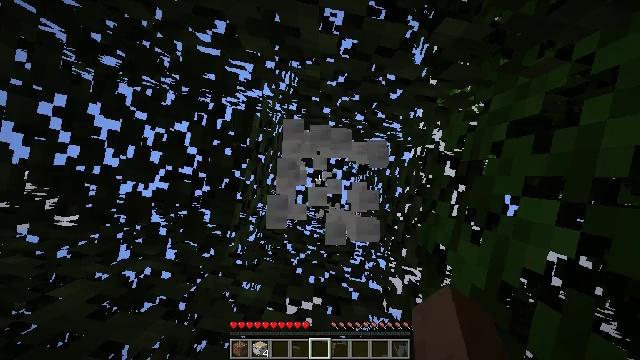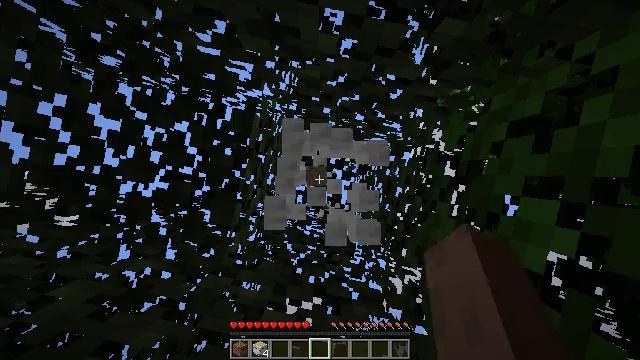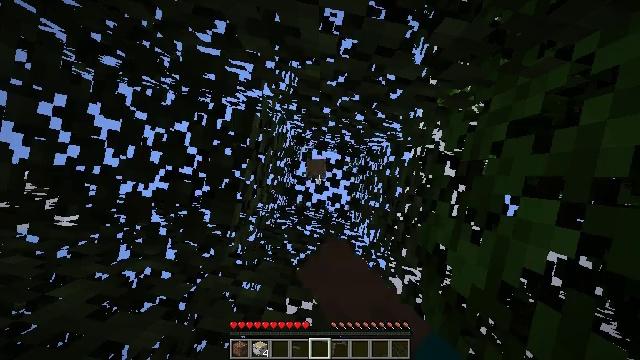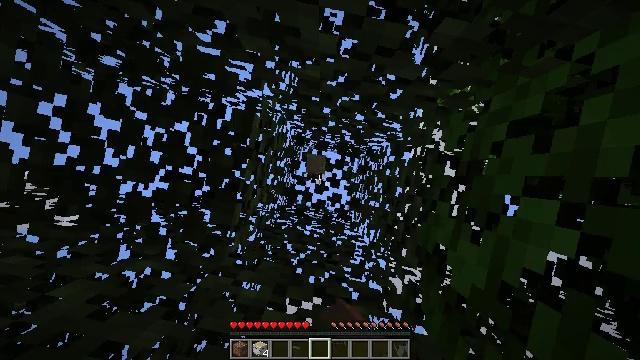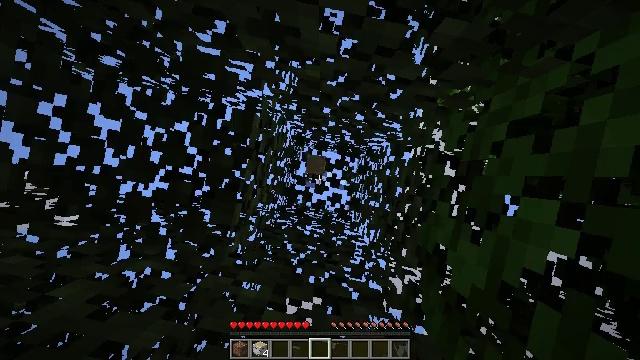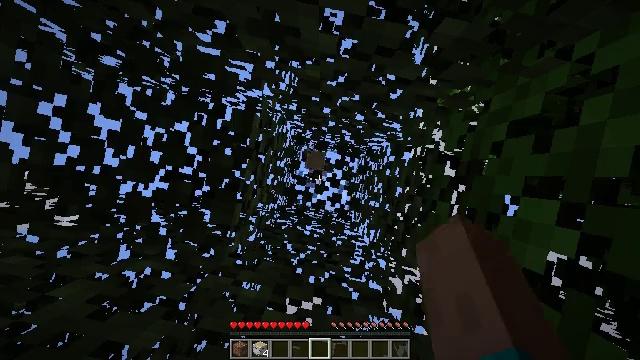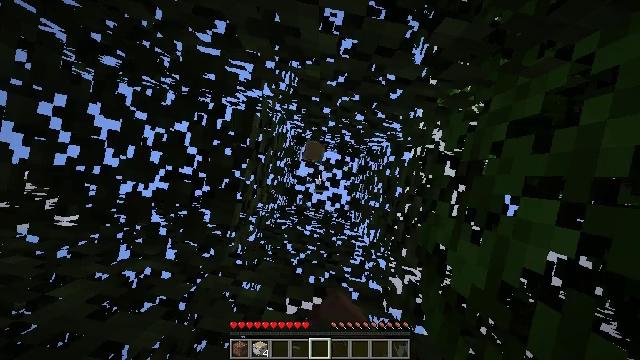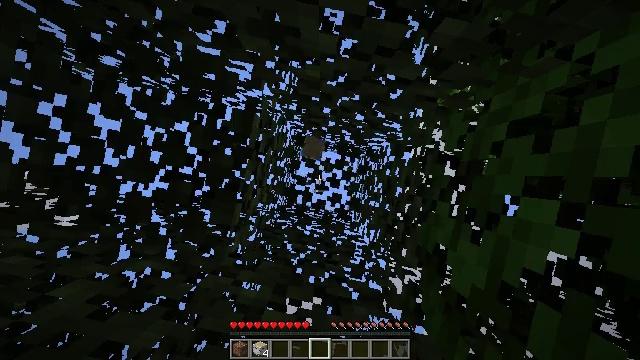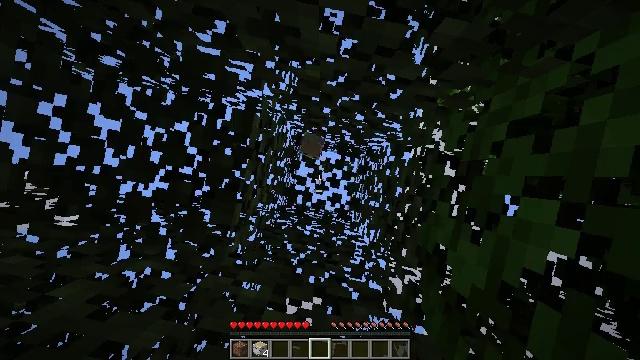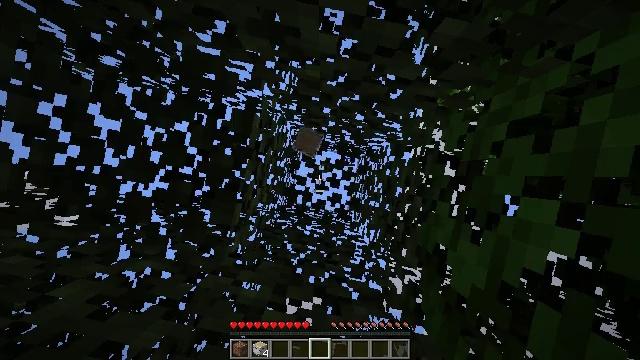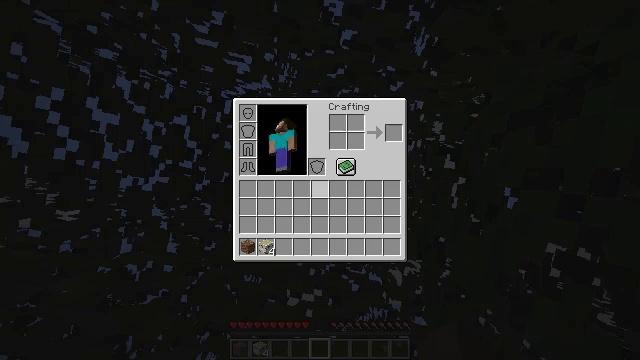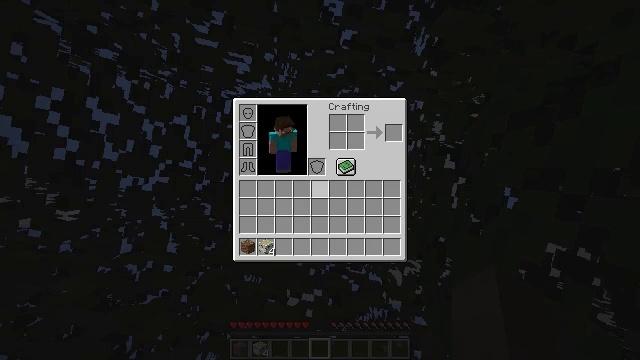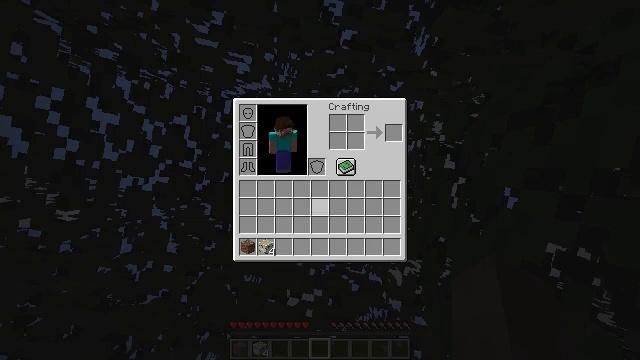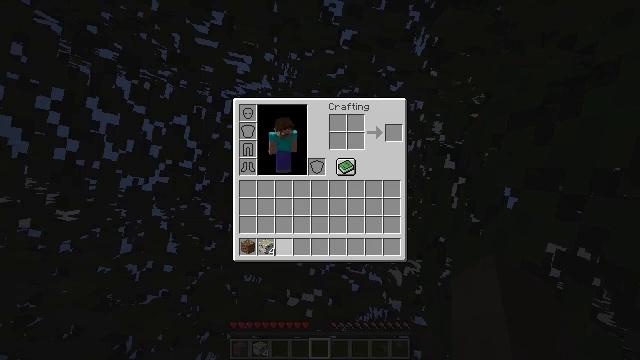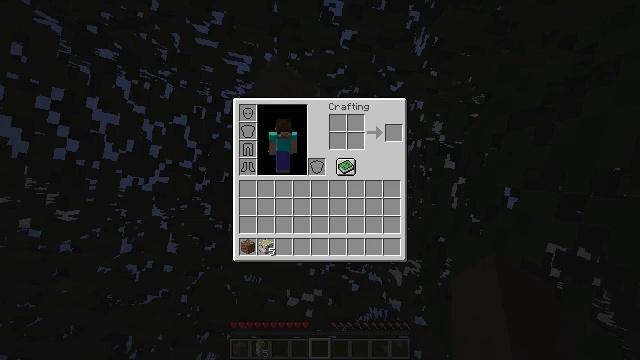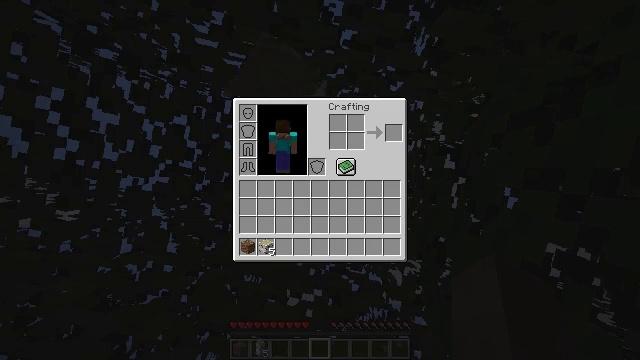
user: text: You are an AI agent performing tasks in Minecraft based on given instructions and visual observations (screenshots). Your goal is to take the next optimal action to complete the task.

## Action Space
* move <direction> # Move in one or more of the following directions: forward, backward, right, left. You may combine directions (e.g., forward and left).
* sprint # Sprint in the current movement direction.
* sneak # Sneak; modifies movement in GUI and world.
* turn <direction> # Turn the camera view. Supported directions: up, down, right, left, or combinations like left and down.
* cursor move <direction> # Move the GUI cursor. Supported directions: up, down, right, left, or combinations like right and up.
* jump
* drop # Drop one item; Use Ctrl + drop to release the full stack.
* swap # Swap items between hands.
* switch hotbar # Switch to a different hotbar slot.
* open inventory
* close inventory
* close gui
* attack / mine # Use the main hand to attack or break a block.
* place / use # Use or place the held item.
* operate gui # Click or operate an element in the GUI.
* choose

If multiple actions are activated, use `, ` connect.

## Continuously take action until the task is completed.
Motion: motion action
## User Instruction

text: Turn birch logs into birch planks in the crafting grid.
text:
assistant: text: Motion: attack / mine
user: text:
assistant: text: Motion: attack / mine
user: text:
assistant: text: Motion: attack / mine
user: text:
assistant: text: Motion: attack / mine
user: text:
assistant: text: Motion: attack / mine
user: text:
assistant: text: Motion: no_op
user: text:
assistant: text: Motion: no_op
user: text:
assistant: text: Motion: no_op
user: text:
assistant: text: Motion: no_op
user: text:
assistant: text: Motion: turn down, open inventory
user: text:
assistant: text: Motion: cursor move down, open inventory
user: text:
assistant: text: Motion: cursor move down, open inventory
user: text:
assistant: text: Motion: cursor move left and down
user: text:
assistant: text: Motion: cursor move left and down
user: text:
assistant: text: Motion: cursor move left and down
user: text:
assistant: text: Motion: cursor move down
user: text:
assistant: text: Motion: no_op
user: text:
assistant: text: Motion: no_op
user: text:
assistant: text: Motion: cursor move up
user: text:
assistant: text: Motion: cursor move up
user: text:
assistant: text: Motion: cursor move up
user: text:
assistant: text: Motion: no_op
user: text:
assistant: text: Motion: sneak
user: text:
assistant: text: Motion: sneak
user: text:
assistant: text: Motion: sneak
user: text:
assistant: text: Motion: sneak
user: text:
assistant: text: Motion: sneak
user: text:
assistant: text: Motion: sneak
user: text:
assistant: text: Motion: sneak
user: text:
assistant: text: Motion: sneak